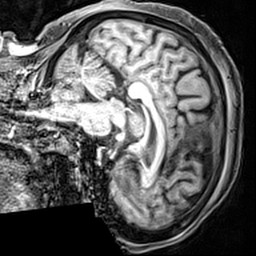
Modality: T1w
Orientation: sagittal
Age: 68
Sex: female
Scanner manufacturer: siemens
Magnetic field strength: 3 T
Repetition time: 2.4 s
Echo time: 0.0022 s